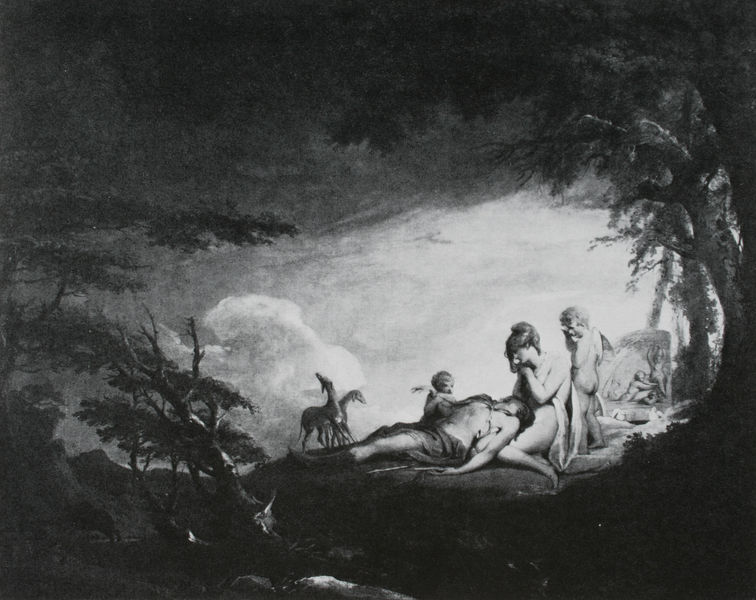
Titel: The Death of Adonis
Künstler: James Barry
Standort: Dublin
Institution: National Gallery of Ireland
Schlagwörter: akt, baum, blätter, dunkel, felsen, flügel, gemälde, haut, himmel, körper, laub, lendenschurz, mann, nackt, schatten, schlaf, weiß, wolken, bäume, frauen, landschaft, menschen, äste, abend, frau, frisur, grau, haar, hell, hintergrund, holz, licht, nacht, schwarz, szene, zeichnung, dame, hund, hunde, tier, tiere, tuch, arm, leiche, stehen, stein, steine, tod, tot, toter, trauer, öl, ast, dämmerung, erde, stamm, zweige, sonne, boden, haare, kind, paar, traurig, wald, kinder, pferd, pferde, engel, putte, putto, dutt, liebe, liegen, schlafen, jungen, fels, grafik, baby, beleuchtung, sturm, vorsprung, wetter, wild, melancholie, nackte, junge, mondlicht, foto, tusche, mond, schaf, lendentuch, lichtung, weinen, druck, schwarz weiss, loch, stich, tote, verletzt, quer, jagd, sterbende, kopie, heulen, schoss, gestorben, rehe, jesus, leichnam, sterben, schmerz, nymphen, blattwerk, knieen, grotte, venus, windspiel, opfer, amor, putten, kranke, trauern, schafe, hirte, putti, drama, tränen, gewölk, diana, ziegen, himmer, verlust, klage, beweinen, woklen, nachte, jaulen, l, lkind, weinene, dunkle umgebung